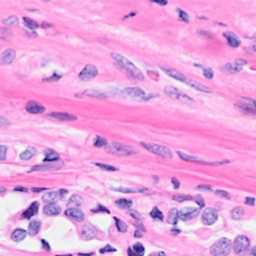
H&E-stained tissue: Breast